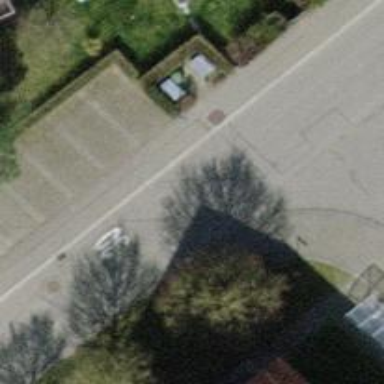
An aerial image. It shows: Unmarked crossing on asphalt footway.